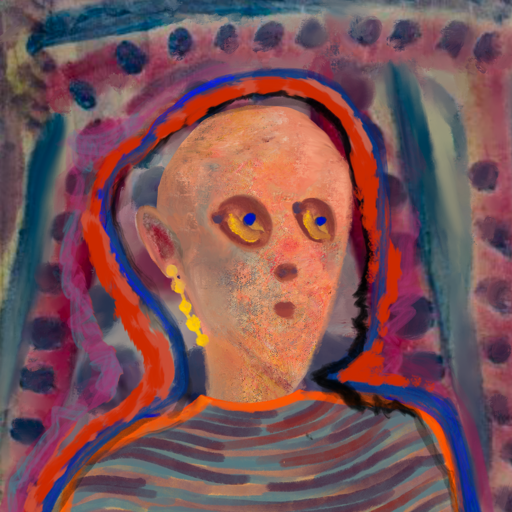
Background: HillGirl, Head And Neck Side: Irani, Face Side: Mother_And_Son_Son, Bust: Experience, Hair Side: Experience, Head Accessory: Blank, Second Necklace: Blank, Necklace: Blank, Baby: Blank